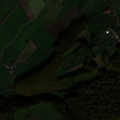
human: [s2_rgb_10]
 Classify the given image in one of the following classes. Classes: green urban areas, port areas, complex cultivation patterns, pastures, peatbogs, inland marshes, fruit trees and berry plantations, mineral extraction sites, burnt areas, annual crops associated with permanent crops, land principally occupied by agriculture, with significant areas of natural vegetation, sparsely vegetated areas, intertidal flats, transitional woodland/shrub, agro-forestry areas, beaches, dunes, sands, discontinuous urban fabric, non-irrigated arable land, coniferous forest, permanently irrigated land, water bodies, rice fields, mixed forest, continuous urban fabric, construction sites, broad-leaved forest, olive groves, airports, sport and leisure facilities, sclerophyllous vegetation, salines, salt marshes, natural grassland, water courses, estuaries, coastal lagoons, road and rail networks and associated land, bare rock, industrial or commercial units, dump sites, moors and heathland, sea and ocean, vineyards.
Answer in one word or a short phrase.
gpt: non-irrigated arable land, pastures, land principally occupied by agriculture, with significant areas of natural vegetation, broad-leaved forest